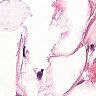
Metastatic tissue present: no